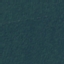
Land use / land cover: Forest